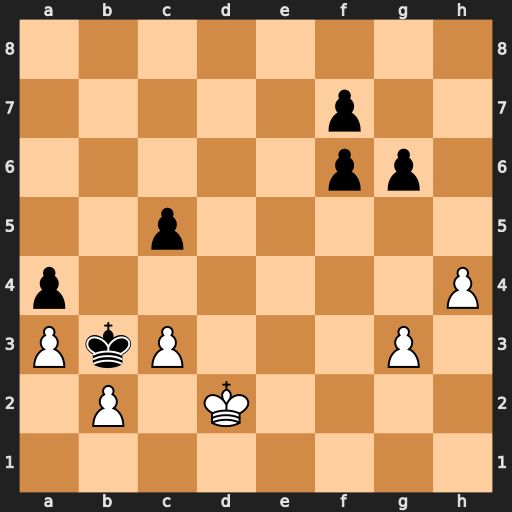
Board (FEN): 8/5p2/5pp1/2p5/p6P/PkP3P1/1P1K4/8
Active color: w
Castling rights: -
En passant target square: -
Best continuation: g4 f5 h5 fxg4 h6